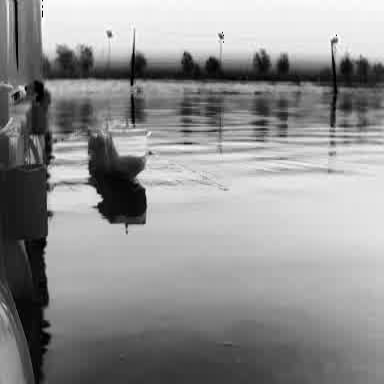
There is a container_ship in the infrared image.